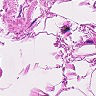
Metastatic tissue present: no